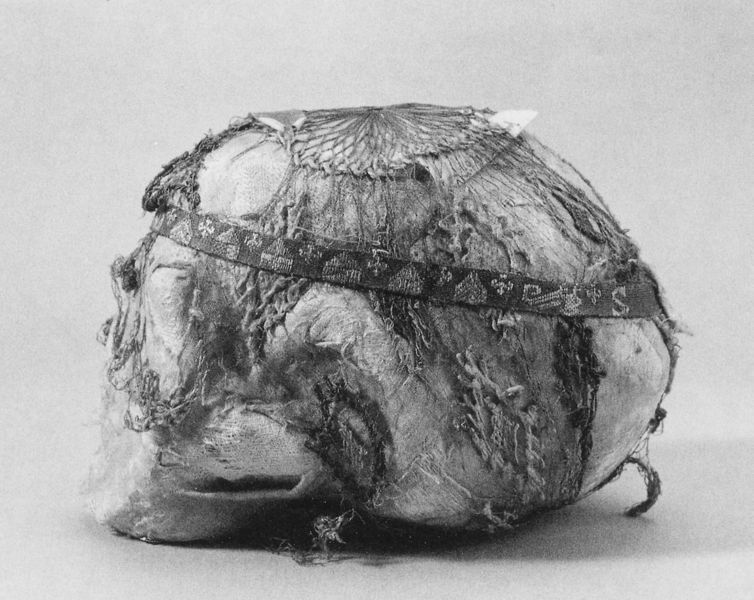
Titel: Schädelreliquie der hl. Walpurgis, aus dem Schrein der hl. Walpurgis
Standort: Herkunftsort: Braunschweig (EU - D - Nds)
Institution: Berlin, Kunstgewerbemuseum
Schlagwörter: kopf, frau, profil, schmuck, stirn, alt, band, haupt, schädel, spitze, stirnband, stickerei, stoff, krone, kopfbedeckung, spuren, haarband, hinterkopf, foto, fotografie, knochen, reste, kreuz, schwarz weiß, totenkopf, leichnam, heiliger, textil, totenschädel, objekt, netz, reliquie, verzierungen, kult, haarnetz, mumie, klöppelei, schrumpfkopf, naturvölker